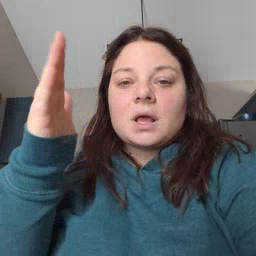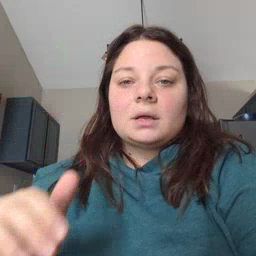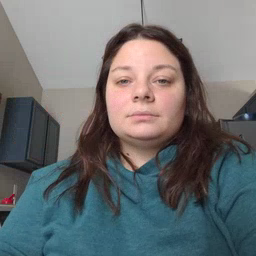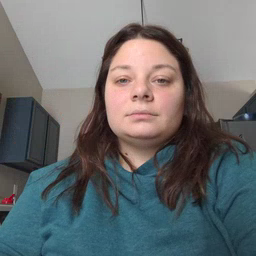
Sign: flag